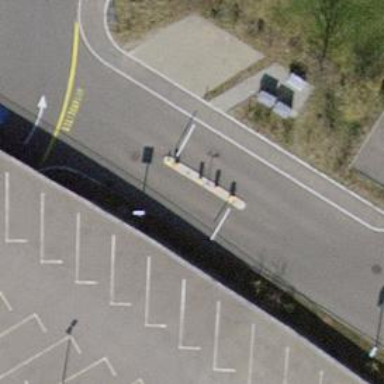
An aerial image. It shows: Lift gate barrier.